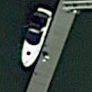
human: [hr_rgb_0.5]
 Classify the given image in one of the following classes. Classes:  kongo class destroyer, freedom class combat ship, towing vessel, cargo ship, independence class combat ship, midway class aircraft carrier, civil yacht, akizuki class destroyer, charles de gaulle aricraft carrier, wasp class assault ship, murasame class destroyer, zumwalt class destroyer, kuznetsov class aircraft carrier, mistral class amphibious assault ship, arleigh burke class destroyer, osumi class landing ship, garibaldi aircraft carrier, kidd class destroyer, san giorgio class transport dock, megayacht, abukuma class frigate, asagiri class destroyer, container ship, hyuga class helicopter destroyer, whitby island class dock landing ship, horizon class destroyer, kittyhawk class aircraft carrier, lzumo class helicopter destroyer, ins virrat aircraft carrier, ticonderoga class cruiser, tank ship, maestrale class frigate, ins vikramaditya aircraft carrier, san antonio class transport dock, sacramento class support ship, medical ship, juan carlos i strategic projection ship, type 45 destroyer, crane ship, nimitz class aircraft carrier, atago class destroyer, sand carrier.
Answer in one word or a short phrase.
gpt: Civil yacht